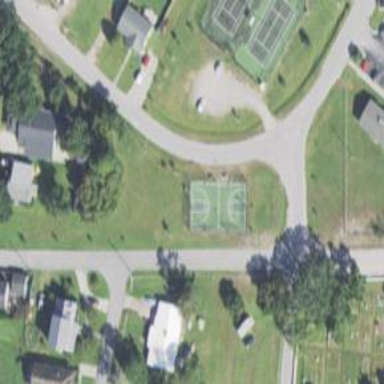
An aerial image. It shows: Basketball court on pitch.